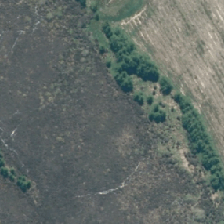
Land cover: herbaceous_freshwater_vege